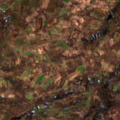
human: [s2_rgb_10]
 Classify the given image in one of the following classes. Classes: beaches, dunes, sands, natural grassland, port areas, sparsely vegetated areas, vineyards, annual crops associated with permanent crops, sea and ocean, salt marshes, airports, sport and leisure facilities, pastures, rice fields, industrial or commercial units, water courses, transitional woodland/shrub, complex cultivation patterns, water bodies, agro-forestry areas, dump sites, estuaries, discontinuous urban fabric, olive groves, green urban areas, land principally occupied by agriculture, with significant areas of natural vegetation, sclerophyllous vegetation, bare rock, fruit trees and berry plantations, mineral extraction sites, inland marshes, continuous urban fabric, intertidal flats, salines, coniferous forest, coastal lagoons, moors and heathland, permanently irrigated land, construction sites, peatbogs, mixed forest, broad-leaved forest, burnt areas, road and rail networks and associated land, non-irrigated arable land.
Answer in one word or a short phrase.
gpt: vineyards, complex cultivation patterns, land principally occupied by agriculture, with significant areas of natural vegetation, broad-leaved forest